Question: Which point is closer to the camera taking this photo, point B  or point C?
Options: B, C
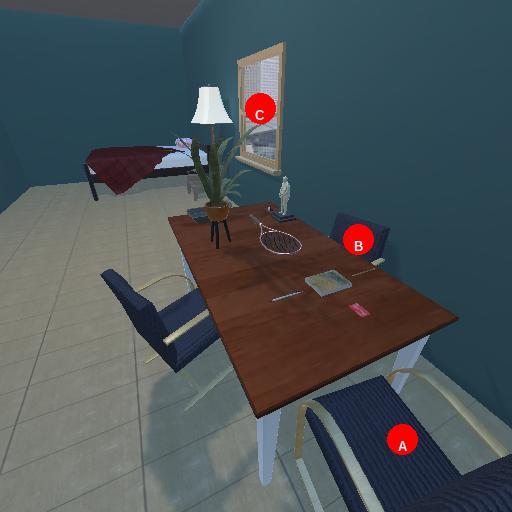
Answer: B